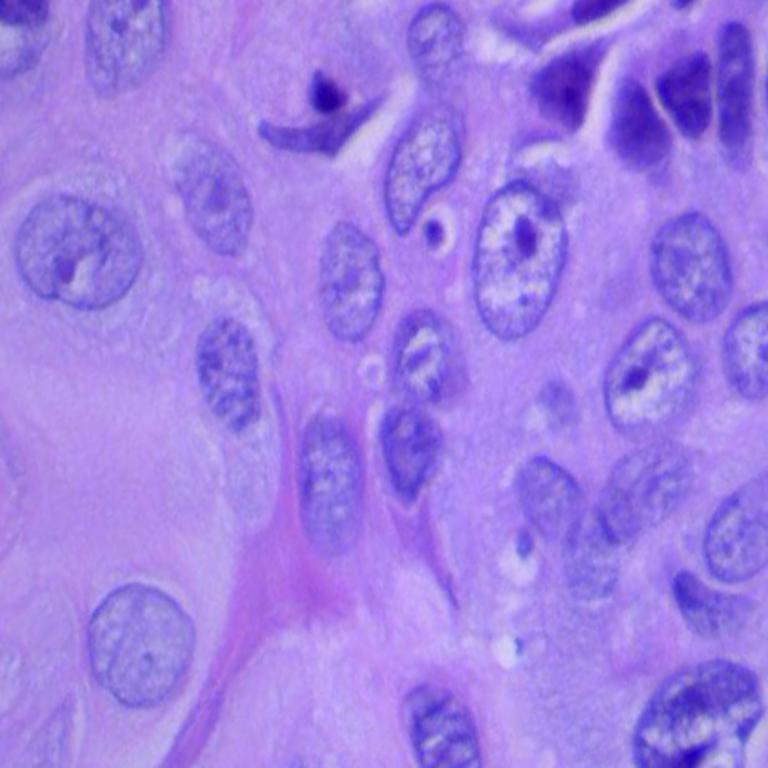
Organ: lung
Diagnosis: squamous carcinomas